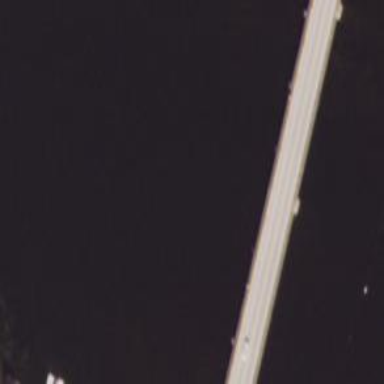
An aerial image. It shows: Man-made bridge.